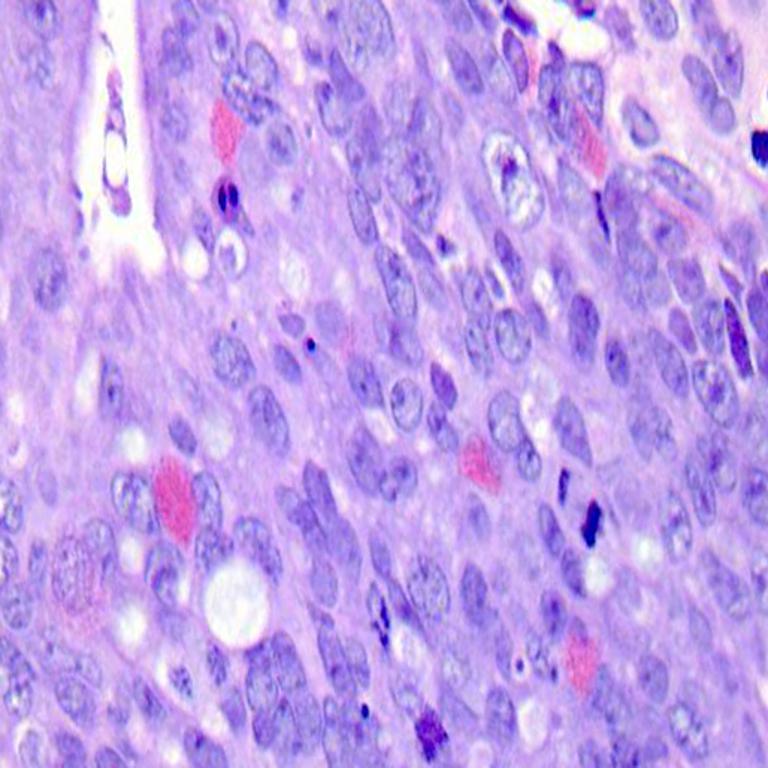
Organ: colon
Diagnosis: adenocarcinomas